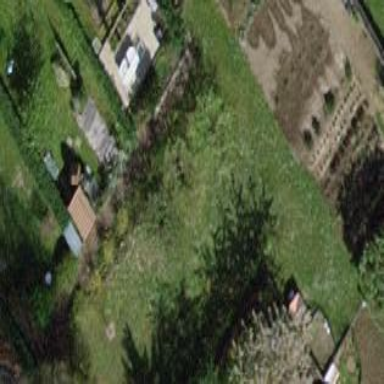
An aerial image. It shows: Garden surrounded by fence.